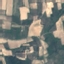
Land use / land cover: PermanentCrop